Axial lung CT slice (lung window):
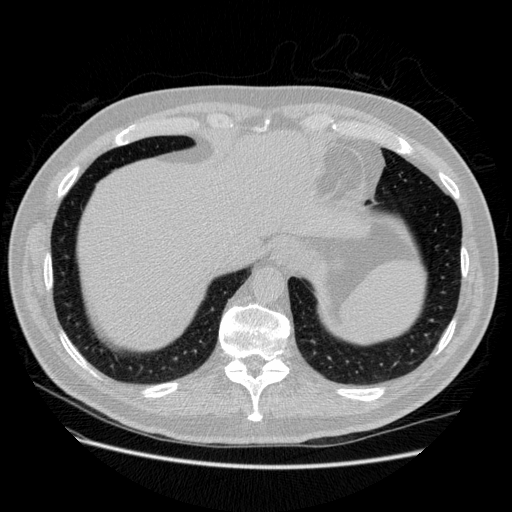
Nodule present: no